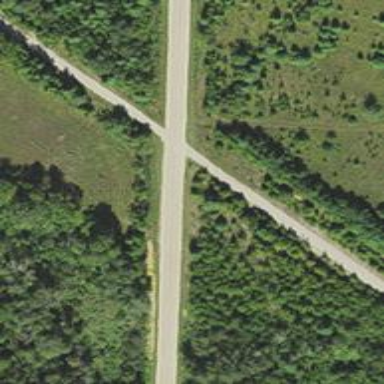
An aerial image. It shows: Unmarked crossing on the road.